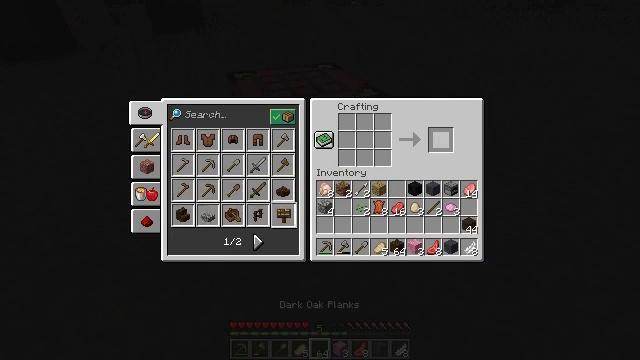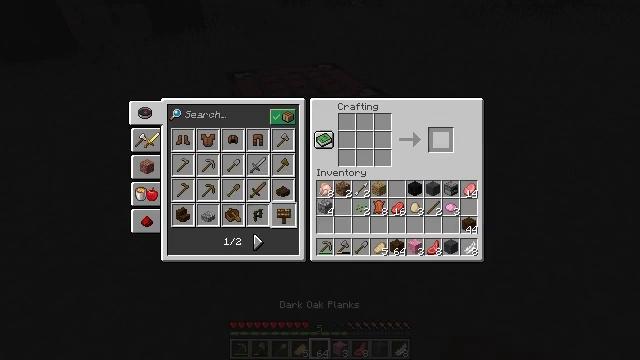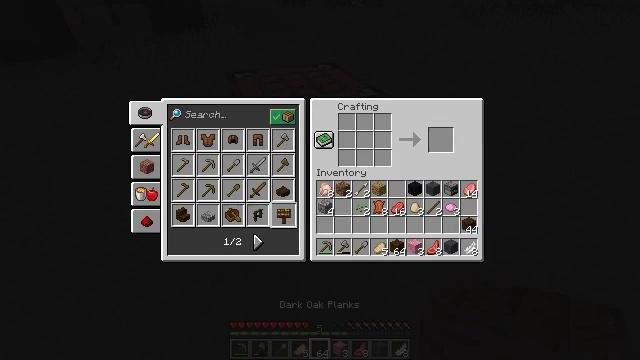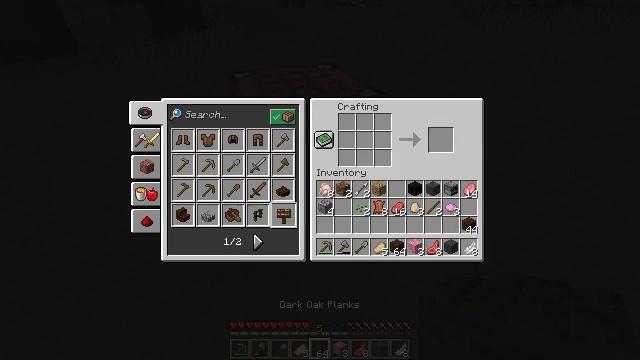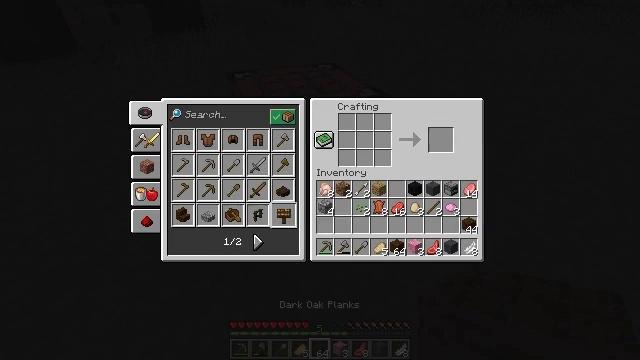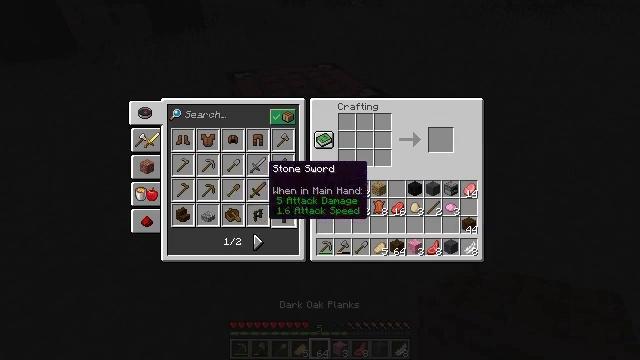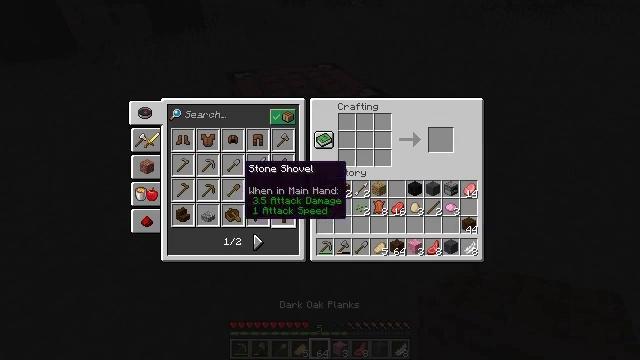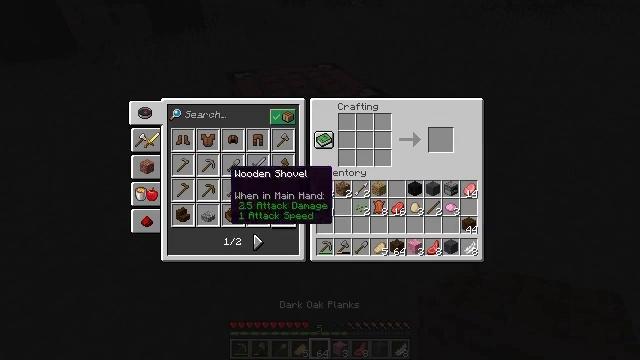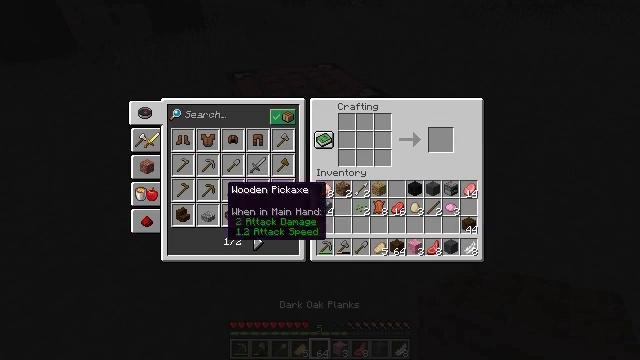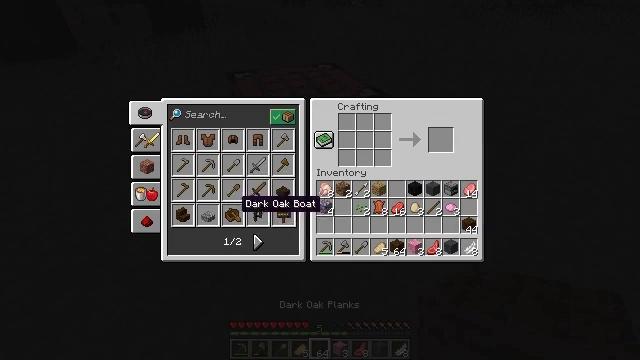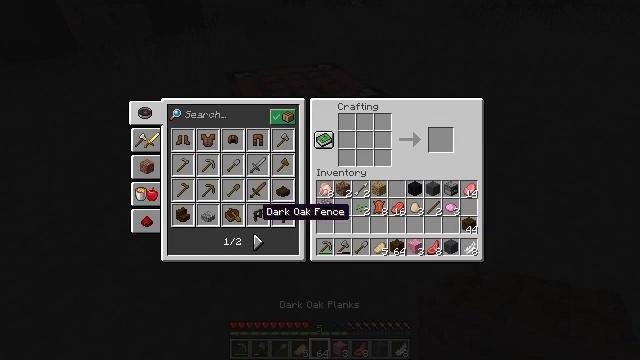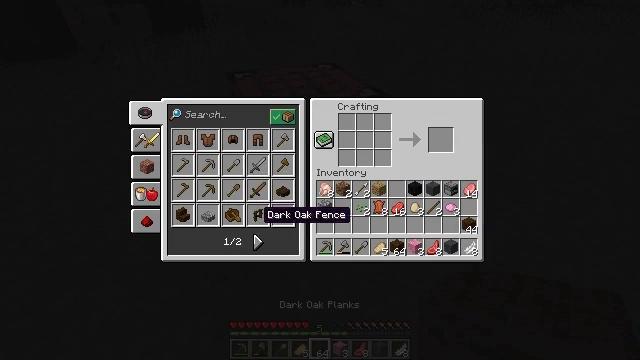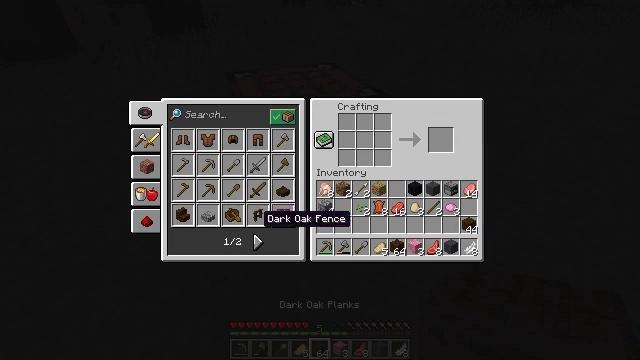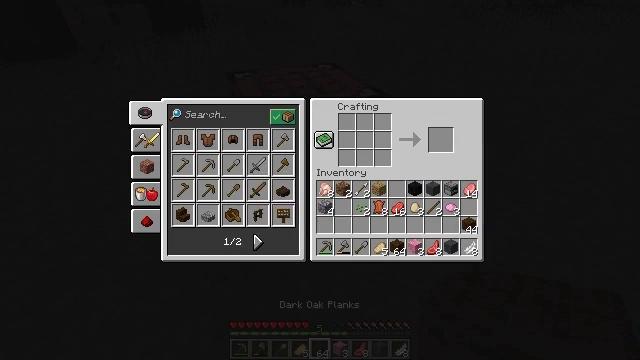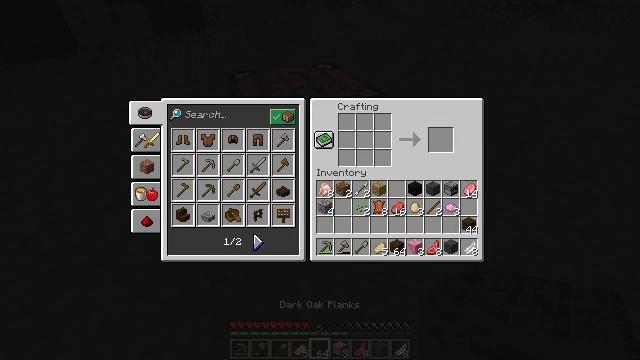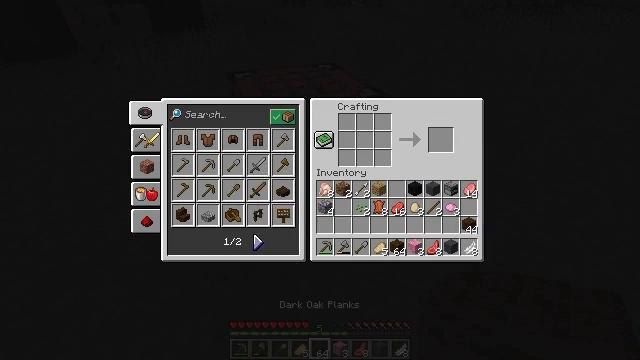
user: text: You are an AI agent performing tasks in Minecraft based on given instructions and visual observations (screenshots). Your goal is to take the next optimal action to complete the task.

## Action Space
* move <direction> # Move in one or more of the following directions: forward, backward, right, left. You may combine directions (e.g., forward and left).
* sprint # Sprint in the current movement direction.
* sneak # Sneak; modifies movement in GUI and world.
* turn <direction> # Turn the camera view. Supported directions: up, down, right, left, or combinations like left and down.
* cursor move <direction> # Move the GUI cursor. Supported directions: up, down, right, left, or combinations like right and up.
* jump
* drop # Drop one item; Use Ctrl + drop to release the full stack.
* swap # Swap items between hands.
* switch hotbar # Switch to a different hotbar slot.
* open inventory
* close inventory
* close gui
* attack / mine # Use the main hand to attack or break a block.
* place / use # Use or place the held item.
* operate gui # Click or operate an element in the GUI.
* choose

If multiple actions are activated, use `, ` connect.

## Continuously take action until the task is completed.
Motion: motion action
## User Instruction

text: Take planks and wool to craft a pink bed.
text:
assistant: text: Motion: open gui
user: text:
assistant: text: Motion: cursor move left and down
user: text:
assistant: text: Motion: cursor move left and down
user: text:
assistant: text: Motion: cursor move left
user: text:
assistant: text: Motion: cursor move left
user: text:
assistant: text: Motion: cursor move left
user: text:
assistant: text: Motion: cursor move left
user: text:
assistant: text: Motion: cursor move down
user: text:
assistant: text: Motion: cursor move right and down
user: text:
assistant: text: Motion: cursor move right and down
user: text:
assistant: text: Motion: no_op
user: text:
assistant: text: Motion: no_op
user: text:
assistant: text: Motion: no_op
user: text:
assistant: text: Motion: no_op
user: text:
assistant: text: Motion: no_op
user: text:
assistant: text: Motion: no_op
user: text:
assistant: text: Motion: operate gui
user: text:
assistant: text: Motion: operate gui
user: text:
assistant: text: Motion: operate gui
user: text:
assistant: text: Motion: no_op
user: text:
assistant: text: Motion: no_op
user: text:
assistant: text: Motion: no_op
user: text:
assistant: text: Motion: cursor move left
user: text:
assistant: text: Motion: cursor move left
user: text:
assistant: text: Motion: cursor move up
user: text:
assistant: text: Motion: cursor move up
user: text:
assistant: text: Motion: cursor move left and up
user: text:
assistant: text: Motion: cursor move up
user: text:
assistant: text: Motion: no_op
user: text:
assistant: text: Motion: no_op